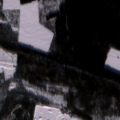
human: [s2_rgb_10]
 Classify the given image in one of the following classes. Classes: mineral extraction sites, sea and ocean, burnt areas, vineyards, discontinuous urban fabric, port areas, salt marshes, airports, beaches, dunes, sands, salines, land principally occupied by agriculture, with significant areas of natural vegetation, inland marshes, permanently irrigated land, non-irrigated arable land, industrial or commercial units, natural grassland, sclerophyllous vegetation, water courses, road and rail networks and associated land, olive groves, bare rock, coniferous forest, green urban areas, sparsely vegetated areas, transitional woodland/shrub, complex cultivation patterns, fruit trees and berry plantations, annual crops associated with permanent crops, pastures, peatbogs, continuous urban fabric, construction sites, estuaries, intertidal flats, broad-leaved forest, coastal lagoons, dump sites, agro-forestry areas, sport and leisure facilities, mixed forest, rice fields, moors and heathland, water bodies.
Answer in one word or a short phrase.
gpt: mineral extraction sites, non-irrigated arable land, coniferous forest, mixed forest